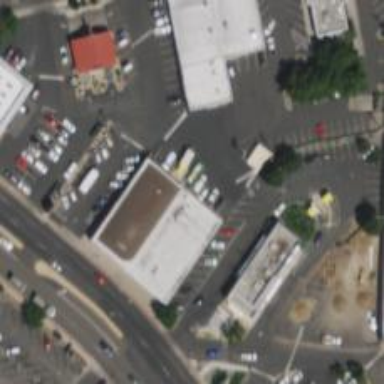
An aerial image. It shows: Retail building.